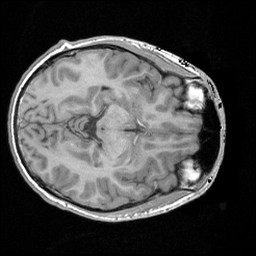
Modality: T1w
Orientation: axial